Question:
when i scroll the page horizontally div border on top doesn't show.
here's is CSS and HTML.
please check the attached image also.
'''
.top {
height:28px;
padding-top:7px;
border-bottom:5px solid #f7931d;
}
<div class="top"></div>
'''
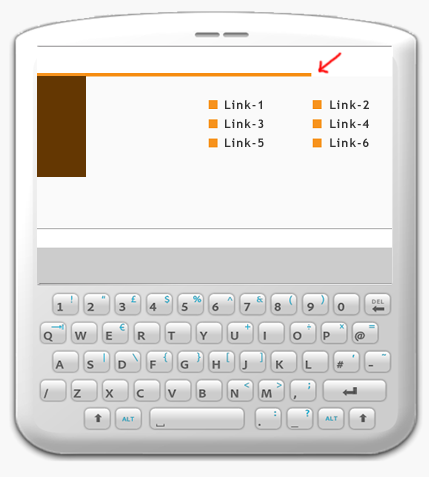
Answer: div width is following screen width since you have some floating objectes inside (probably, its just guess).
you can either do
'''
.top {
...
display: inline-block;
}
'''
or to set expected width